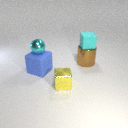
large brown metal cylinder behind small yellow metal cube